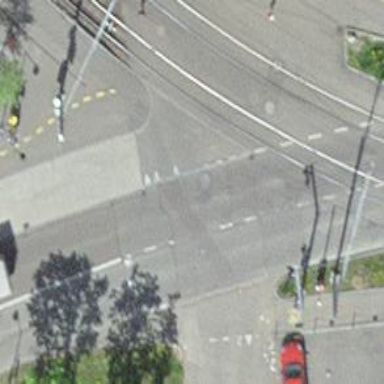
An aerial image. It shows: Tram railway with one track and electrified by contact line.